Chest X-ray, PA view. Patient: 55 years old, sex F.
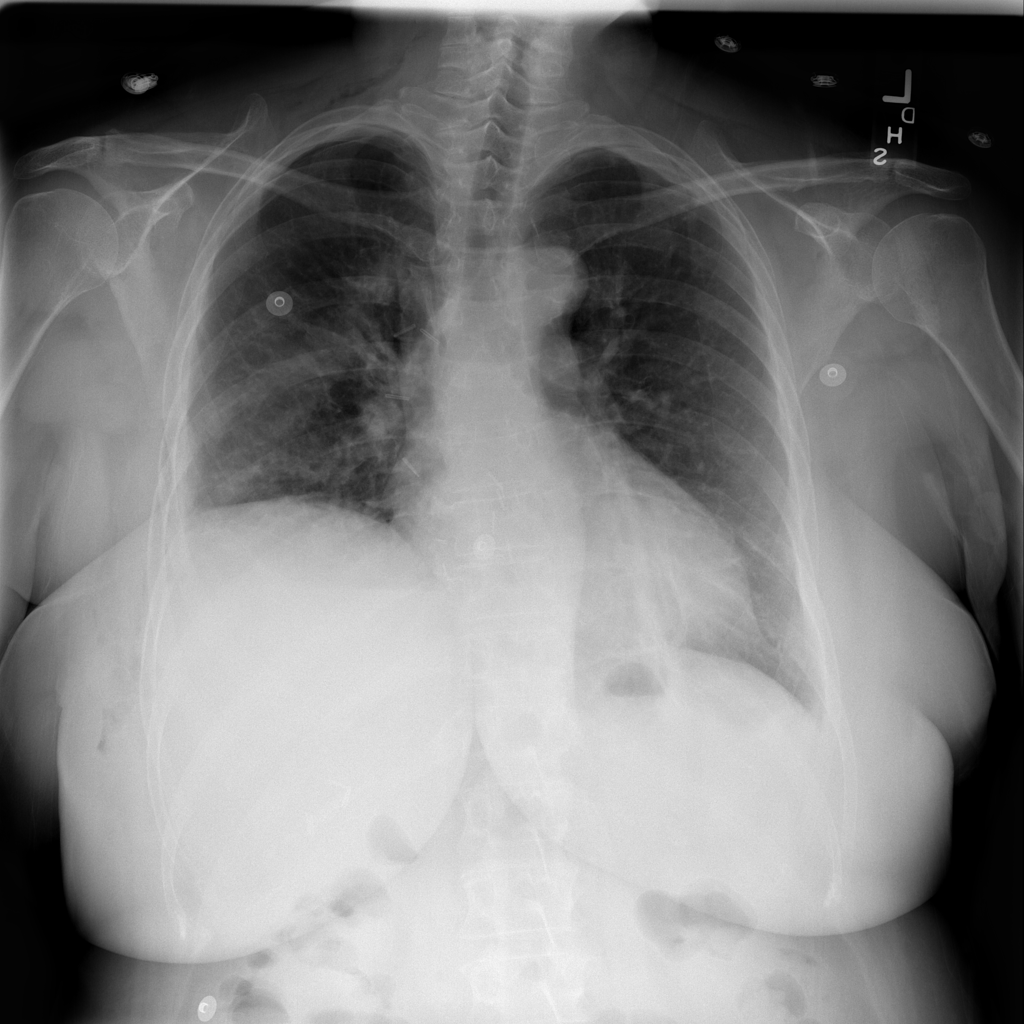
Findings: Pneumothorax